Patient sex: M
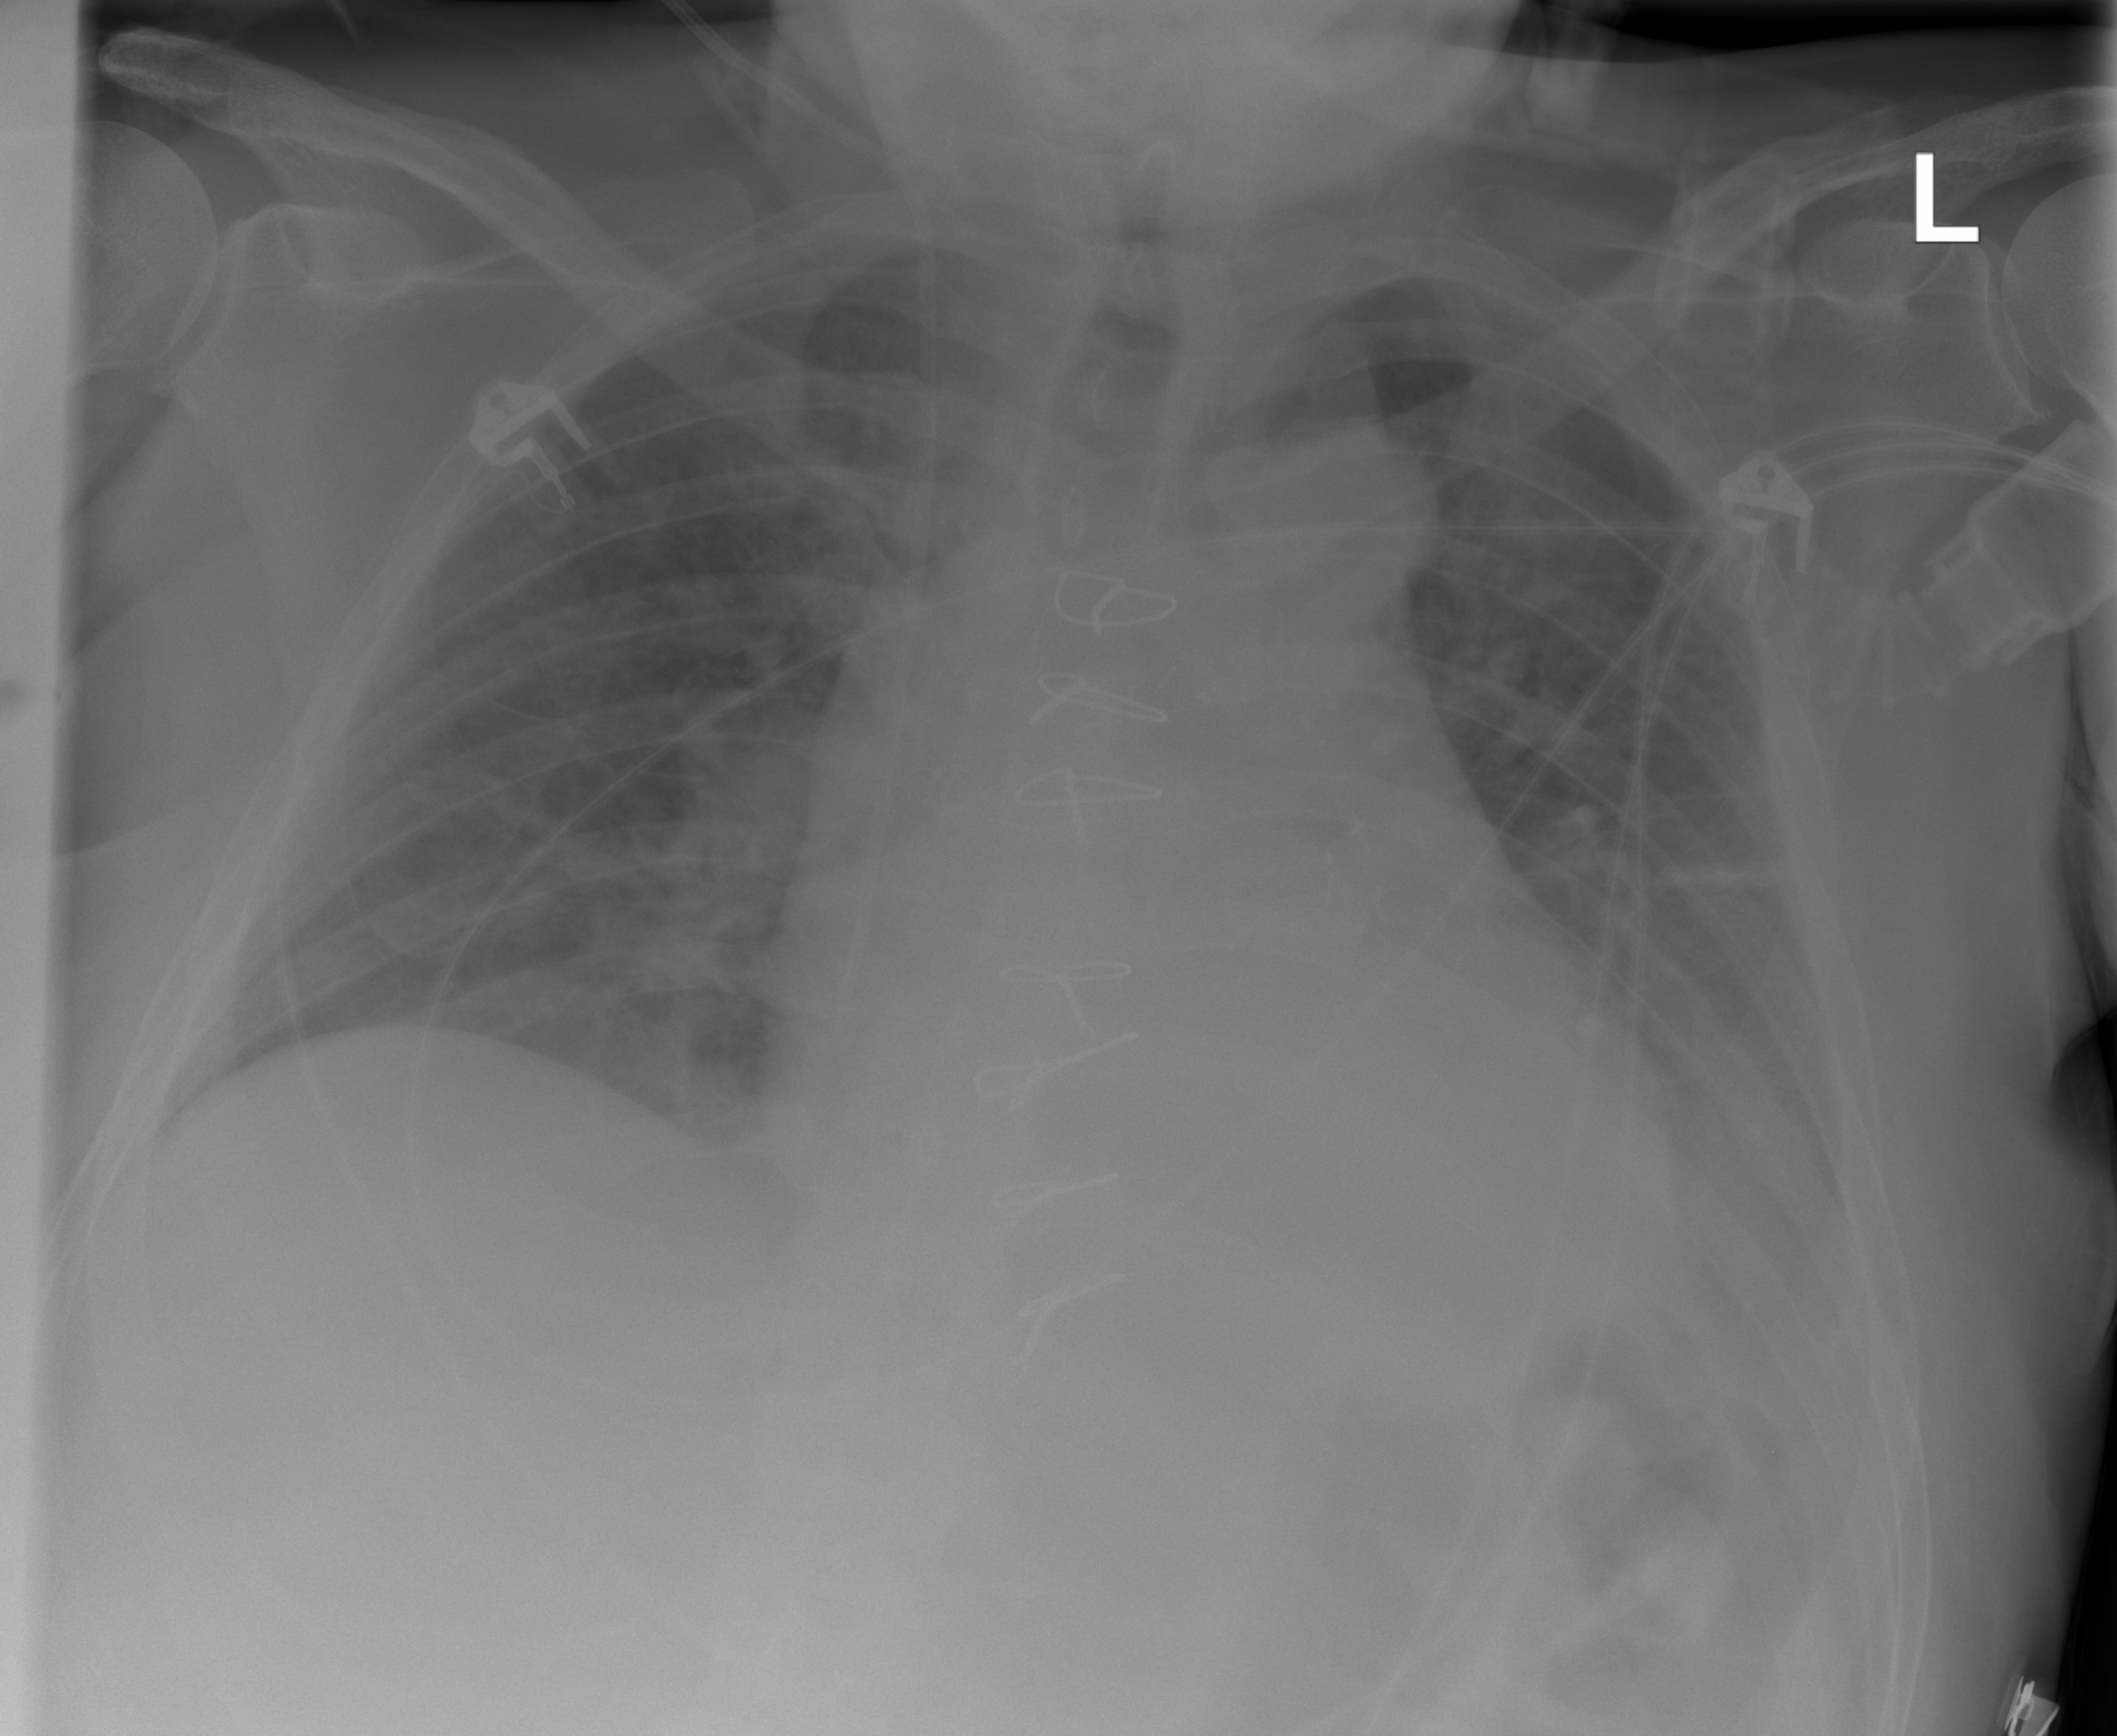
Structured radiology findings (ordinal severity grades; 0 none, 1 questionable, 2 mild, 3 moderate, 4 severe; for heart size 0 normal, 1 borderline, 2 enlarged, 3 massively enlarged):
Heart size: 0
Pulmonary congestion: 0
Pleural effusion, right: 0
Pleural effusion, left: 2
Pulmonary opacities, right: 0
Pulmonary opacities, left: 1
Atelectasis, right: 2
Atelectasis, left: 2